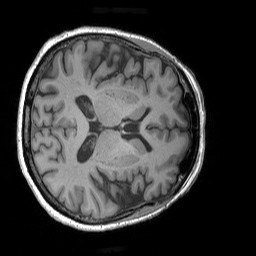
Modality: T1w
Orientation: axial
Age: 79
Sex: female
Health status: healthy
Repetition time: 1.9 s
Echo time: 0.00252 s